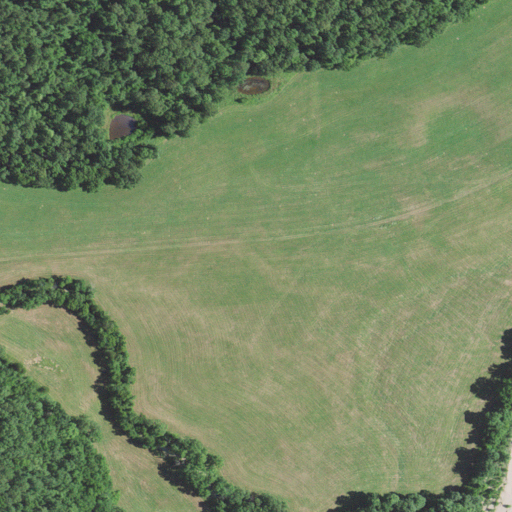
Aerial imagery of valley in Missouri named Callahan Hollow containing pasture, deciduous forest, open development, barren land, and grassland